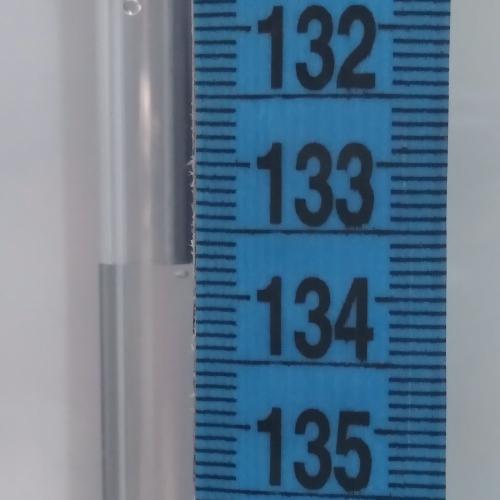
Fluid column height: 133.8 cm